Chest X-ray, PA view. Patient: 70 years old, sex M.
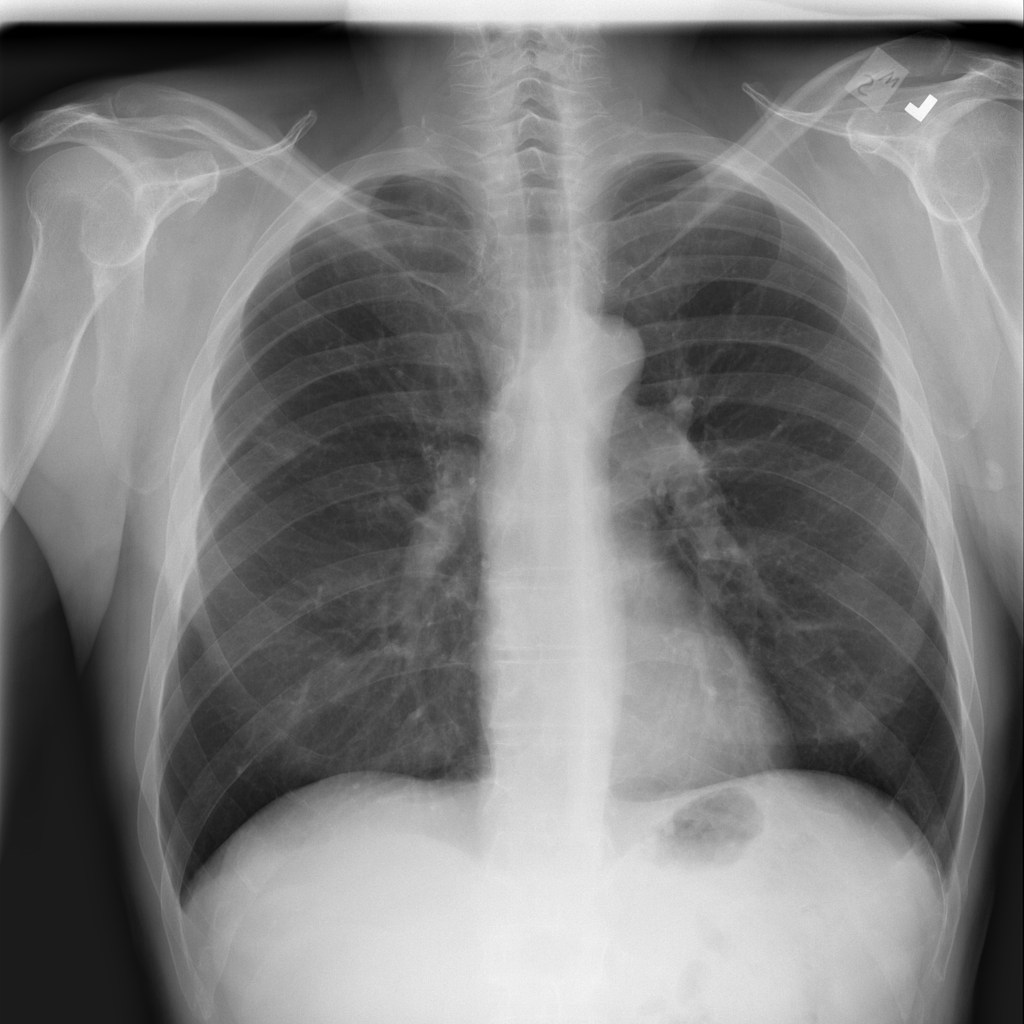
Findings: Nodule